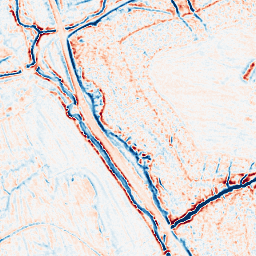
Category: edge_preserving
Decomposition family: bilateral
Decomposition parameters: d: 9
sigma_color: 75
sigma_space: 25
Upsampling method: bilinear
Upsampling parameters: scale: 4
Upsampling scale: 4